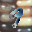
Label: 9